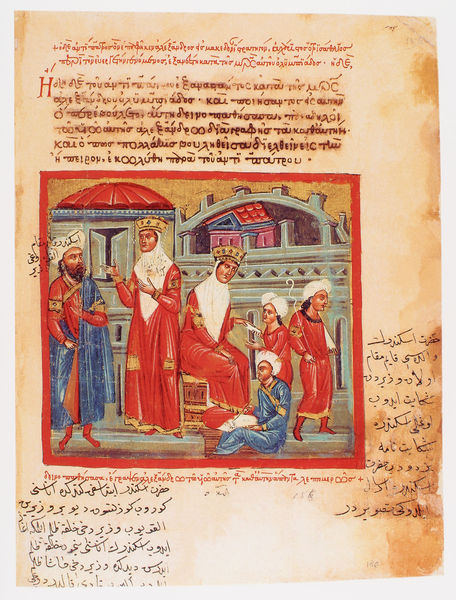
Titel: Der griechische Alexanderroman
Institution: Venedig, Hellenic Institute Codex Gr. 5
Schlagwörter: blau, mann, umhang, weiß, grün, sitzen, fenster, frau, männer, reden, dach, gebäude, haus, rot, beige, alt, diener, dienerin, rahmen, gewand, gold, händler, blatt, krone, schrift, bogen, stab, könig, thron, sprechen, schriftzeichen, offen, buch, burg, gemalt, orient, orientalisch, seite, illustration, text, buchstaben, herrscher, arzt, arabisch, griechisch, umhänge, könige, königin, geöffnet, schreiber, anbeten, kommentar, anbetung, turban, hirten, miniatur, islam, sultan, bauwerk, kronen, notiz, mediziner, anmerkung, randnotiz, türke, buchmalerei, islamisch, türken, deckfarben, orien, barbaren, illumination, übergeben, östlich, h, manuskribt, mehrsprachig